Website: macys
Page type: billing-address
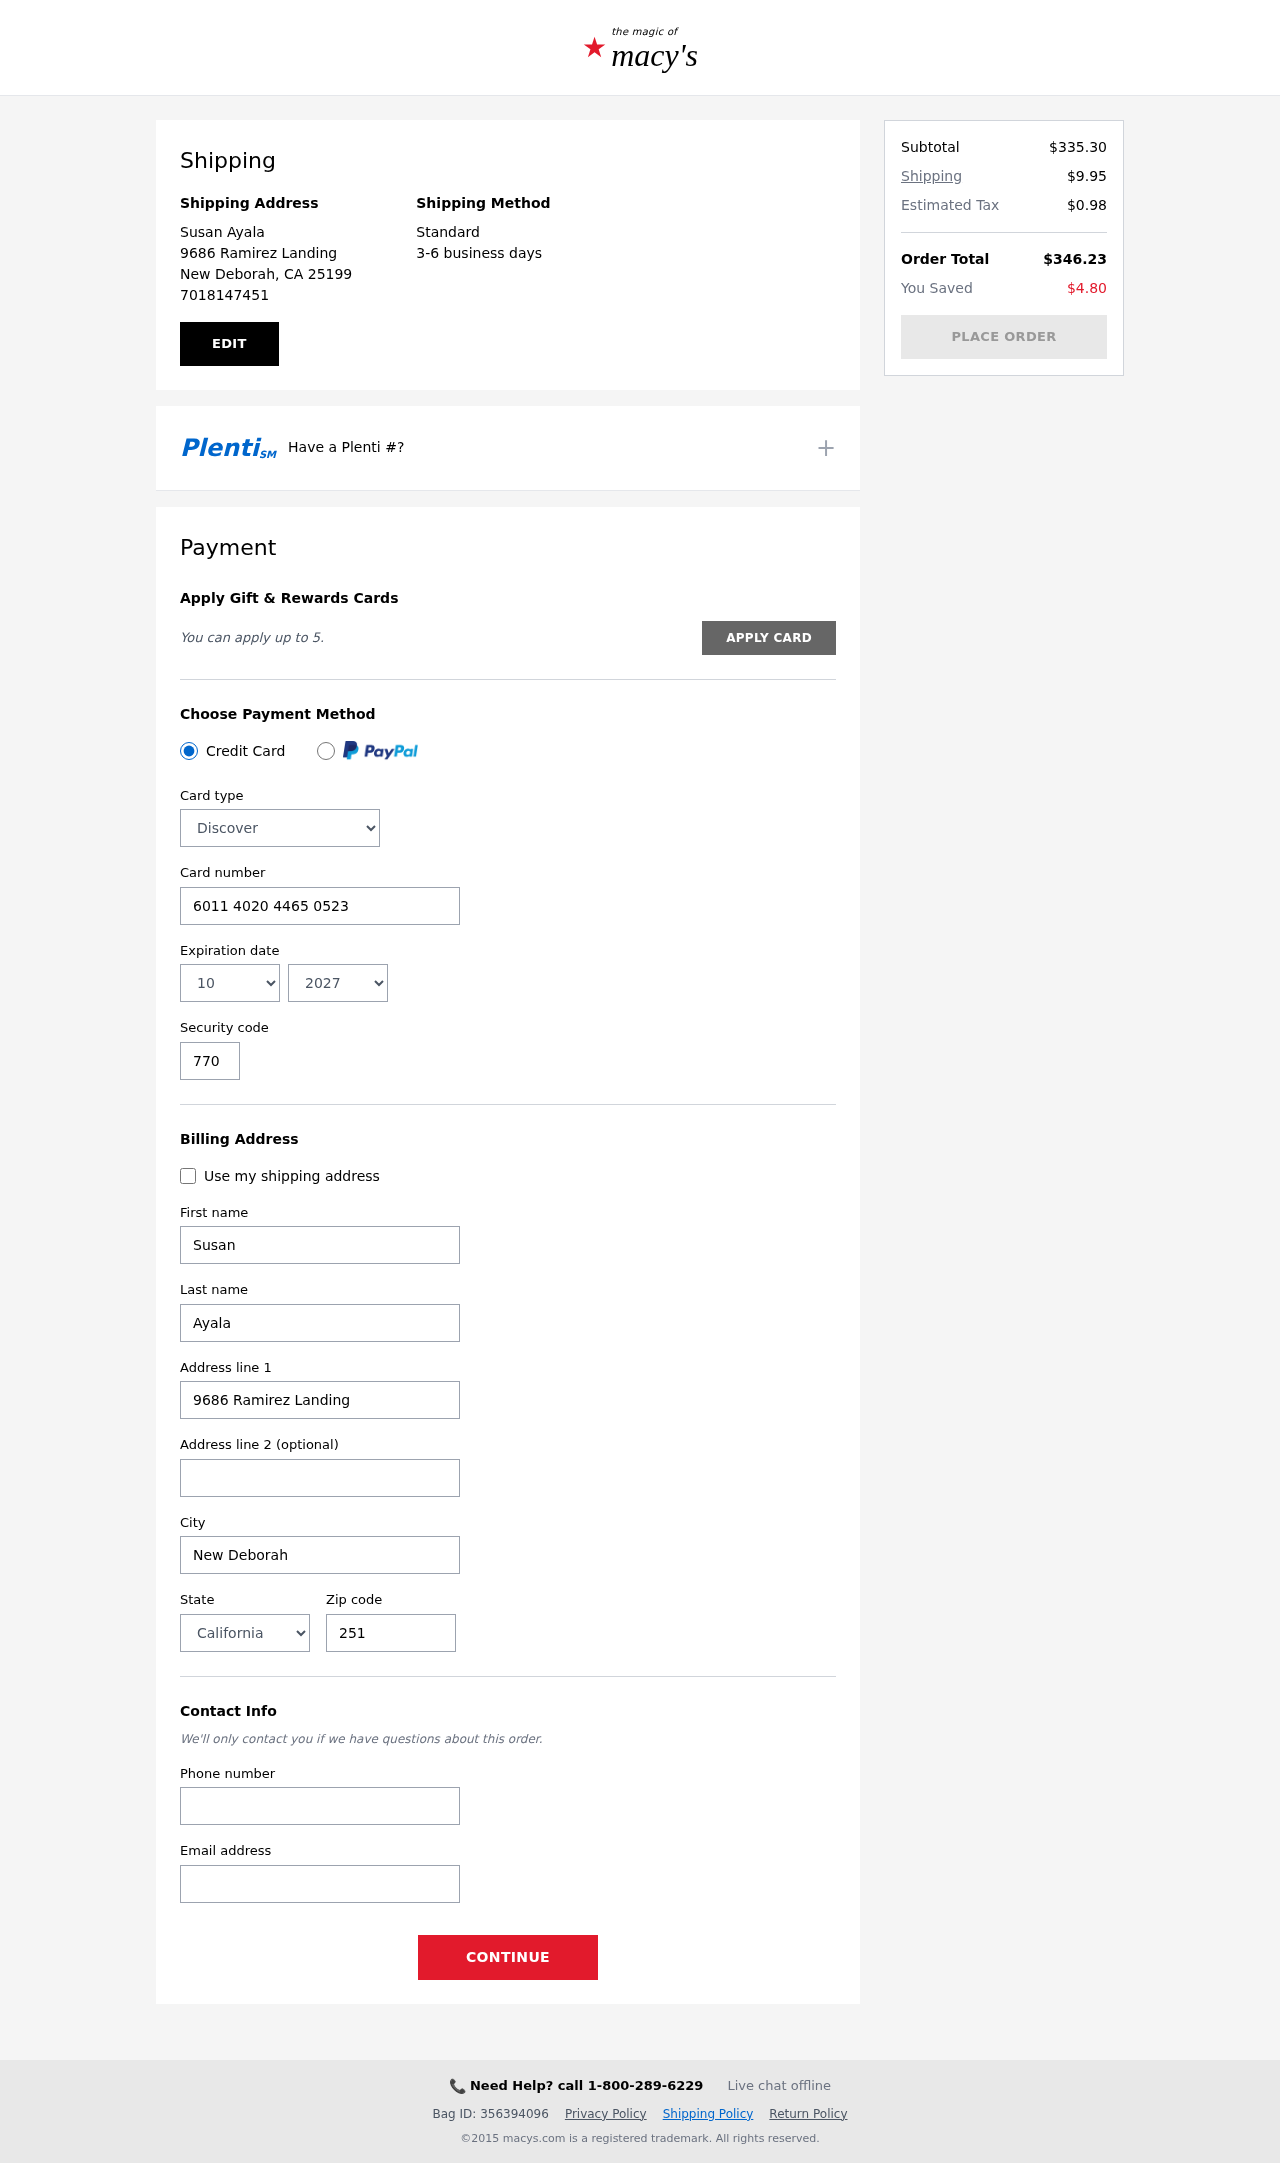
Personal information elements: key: PII_CARD_CVV
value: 770
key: PII_CARD_EXPIRY_MONTH
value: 10
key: PII_CARD_EXPIRY_YEAR
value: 27
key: PII_CARD_NUMBER
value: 6011 4020 4465 0523
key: PII_CARD_TYPE
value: Discover
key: PII_CITY
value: New Deborah
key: PII_CITY_STATE_ZIP
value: New Deborah, CA 25199
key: PII_EMAIL
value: sayala@yahoo.com
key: PII_FIRSTNAME
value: Susan
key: PII_FULLNAME
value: Susan Ayala
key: PII_LASTNAME
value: Ayala
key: PII_PHONE
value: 7018147451
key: PII_POSTCODE
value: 25199
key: PII_STATE
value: California
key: PII_STREET
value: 9686 Ramirez Landing
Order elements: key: ORDER_SUBTOTAL
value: $335.30
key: ORDER_SHIPPING_COST
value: $9.95
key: ORDER_TAX
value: $0.98
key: ORDER_TOTAL
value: $346.23
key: ORDER_SAVINGS
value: $4.80